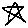
Label: star